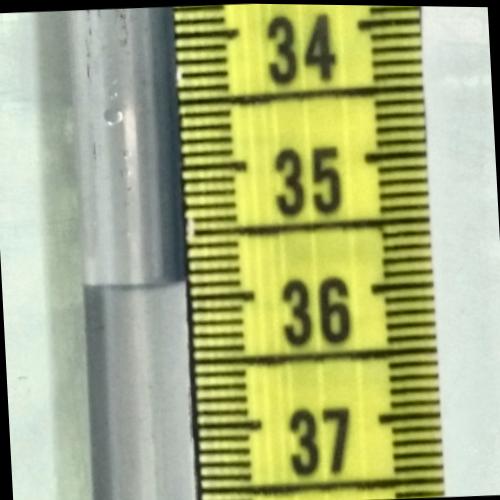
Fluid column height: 35.9 cm